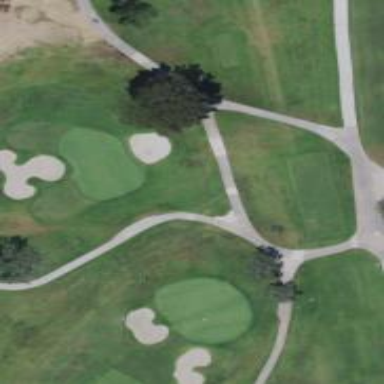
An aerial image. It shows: Golf cartpath that is also road path.